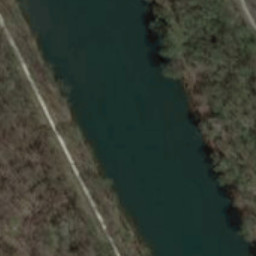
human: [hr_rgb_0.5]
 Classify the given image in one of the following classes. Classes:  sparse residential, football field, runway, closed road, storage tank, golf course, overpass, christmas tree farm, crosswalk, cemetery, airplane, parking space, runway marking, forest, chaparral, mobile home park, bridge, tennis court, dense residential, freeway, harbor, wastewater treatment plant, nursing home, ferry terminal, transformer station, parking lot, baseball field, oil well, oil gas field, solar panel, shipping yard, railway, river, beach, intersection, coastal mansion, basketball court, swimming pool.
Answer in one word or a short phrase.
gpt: river